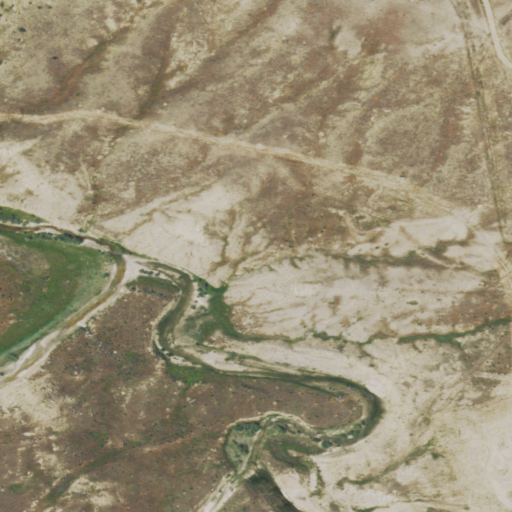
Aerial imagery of valley in Wyoming named Brown Draw containing grassland, shrub, and barren land